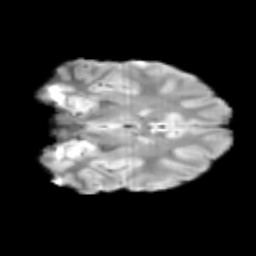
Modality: T2w
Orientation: coronal
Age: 10
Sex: male
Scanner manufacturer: siemens
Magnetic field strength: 3 T
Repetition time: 3.8 s
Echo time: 0.07 s